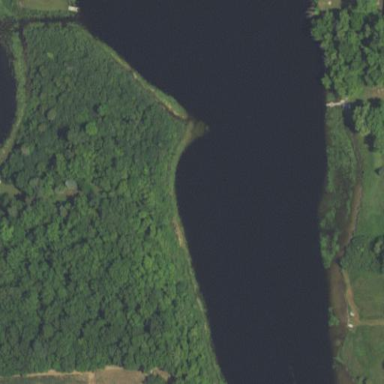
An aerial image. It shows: Lake with natural water.